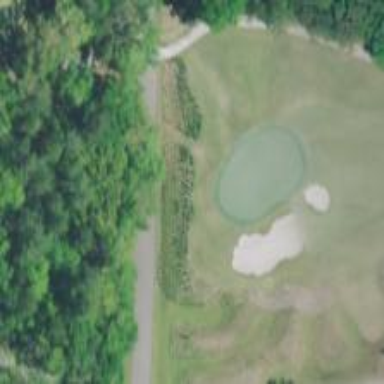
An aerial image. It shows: Golf hole.